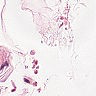
Metastatic tissue present: no